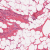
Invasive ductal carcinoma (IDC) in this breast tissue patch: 0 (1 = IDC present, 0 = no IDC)